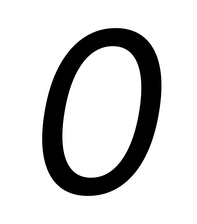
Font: Inter-Italic_Italic